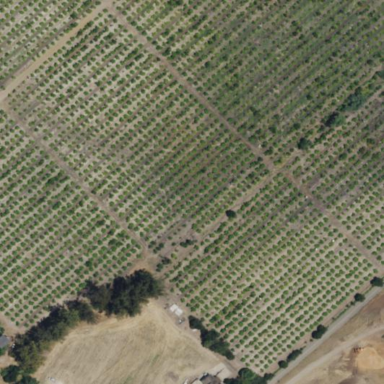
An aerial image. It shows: Orchard.